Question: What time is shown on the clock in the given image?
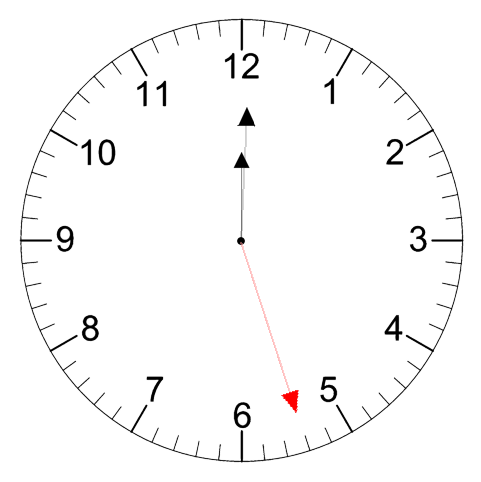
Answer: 12:00:27